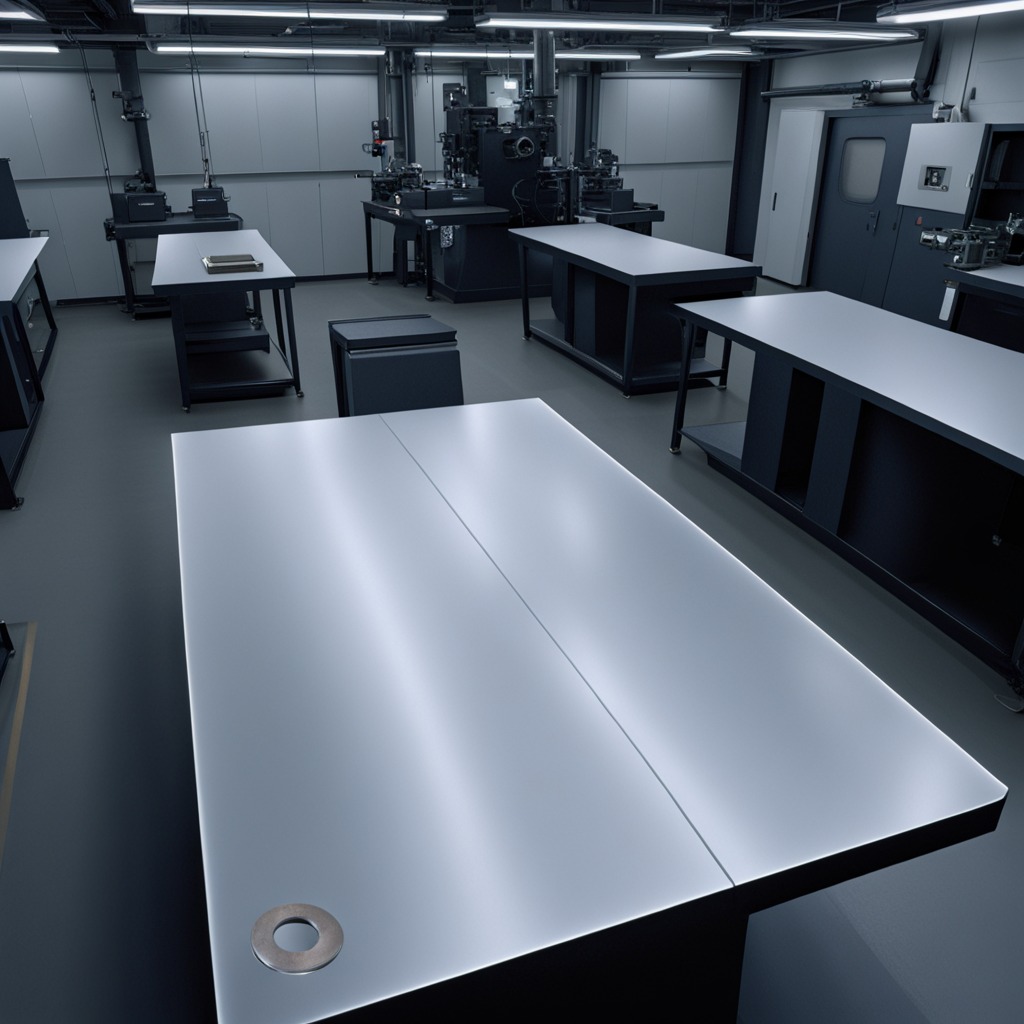
A flat metal washer is lying on the tabletop.